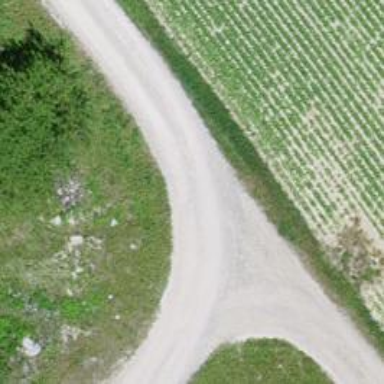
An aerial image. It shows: Well-maintained track road with grade 1 tracktype.